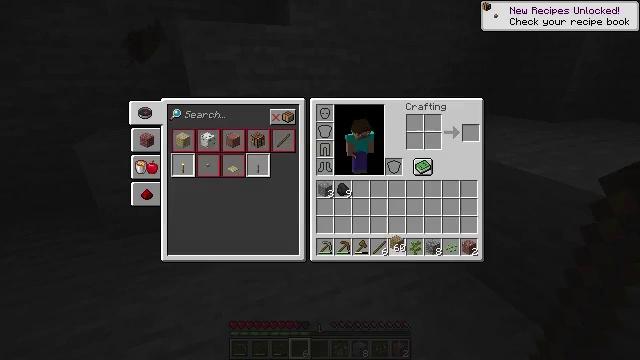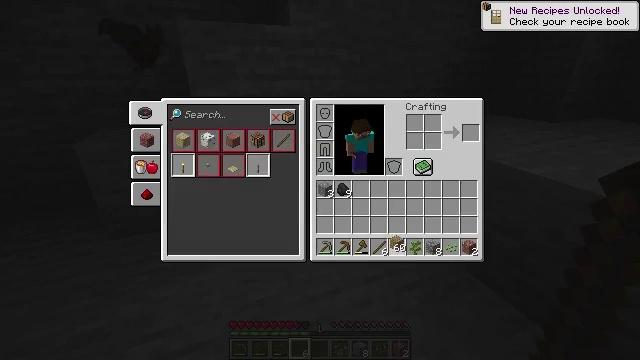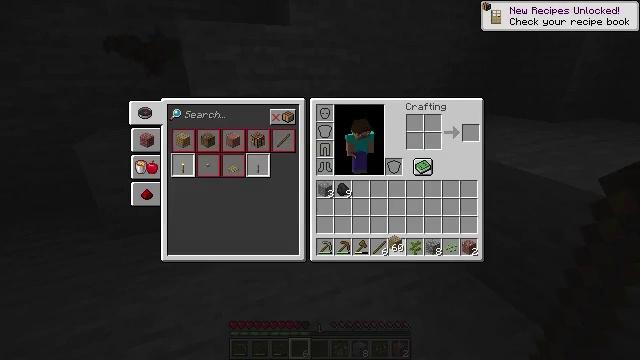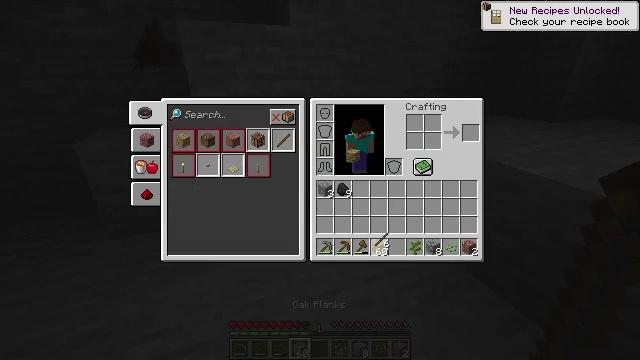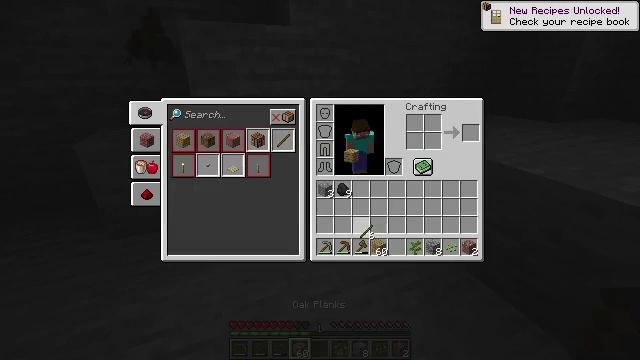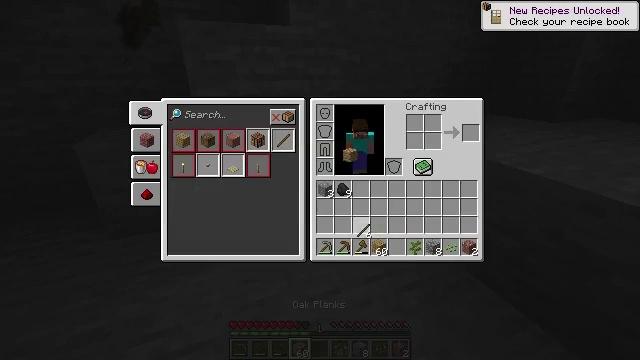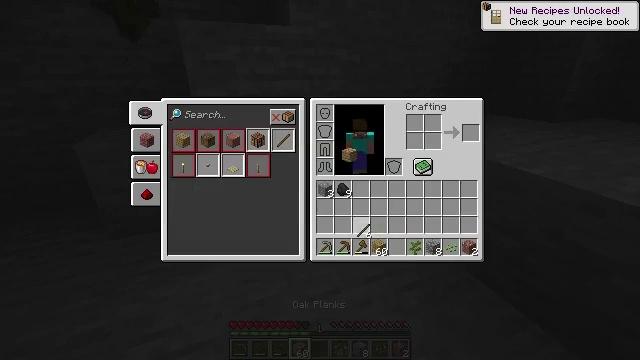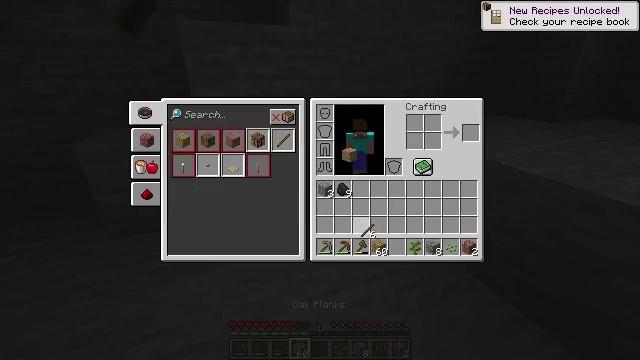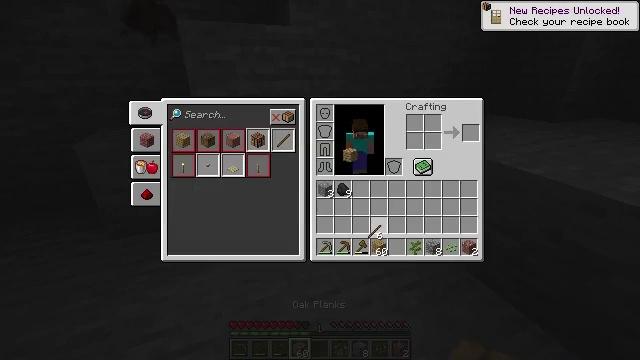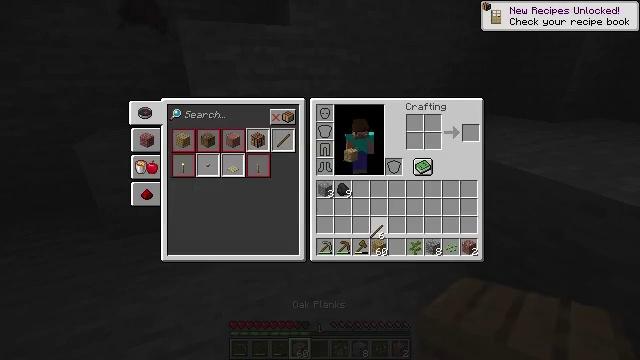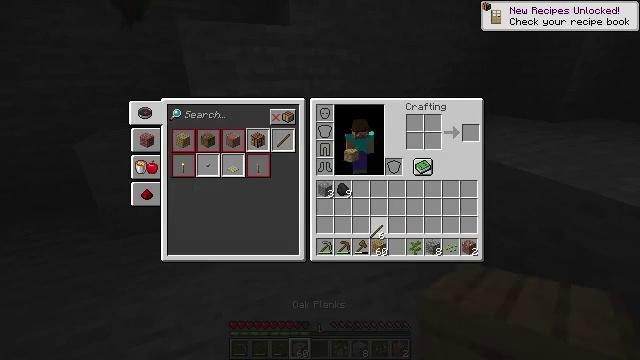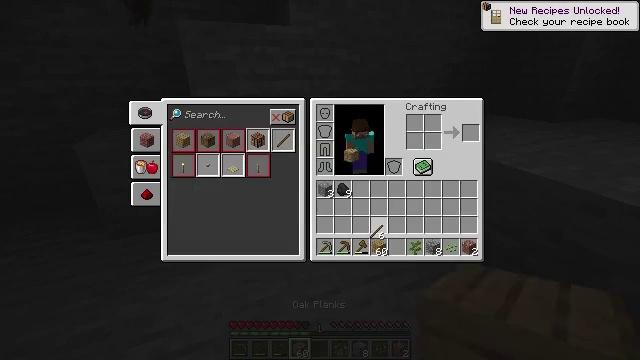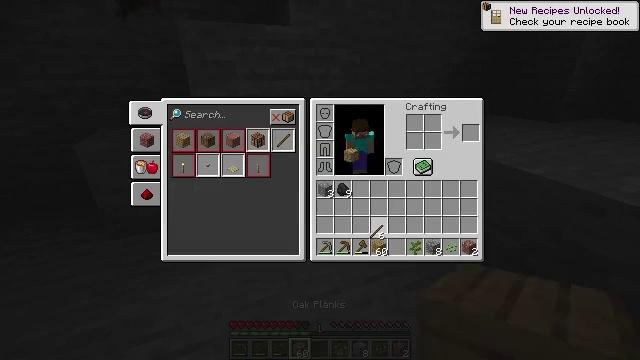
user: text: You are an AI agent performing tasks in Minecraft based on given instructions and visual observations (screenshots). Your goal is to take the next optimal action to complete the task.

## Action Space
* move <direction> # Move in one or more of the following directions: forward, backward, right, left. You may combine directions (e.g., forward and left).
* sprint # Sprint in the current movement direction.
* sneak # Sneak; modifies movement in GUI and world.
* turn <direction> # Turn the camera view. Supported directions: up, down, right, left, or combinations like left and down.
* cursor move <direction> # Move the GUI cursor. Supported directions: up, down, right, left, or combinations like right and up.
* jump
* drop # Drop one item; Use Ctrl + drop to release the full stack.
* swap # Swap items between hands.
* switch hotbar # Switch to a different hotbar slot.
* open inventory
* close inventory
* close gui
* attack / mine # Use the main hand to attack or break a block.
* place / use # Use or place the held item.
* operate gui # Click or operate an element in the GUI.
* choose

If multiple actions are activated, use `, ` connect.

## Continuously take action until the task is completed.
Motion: motion action
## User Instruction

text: Open your inventory and craft oak planks from an oak log.
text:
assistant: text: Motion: no_op
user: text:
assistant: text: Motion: attack / mine
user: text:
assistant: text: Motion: turn left
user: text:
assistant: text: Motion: turn left
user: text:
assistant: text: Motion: no_op
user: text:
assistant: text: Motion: no_op
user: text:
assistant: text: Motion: no_op
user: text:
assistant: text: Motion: no_op
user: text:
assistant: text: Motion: no_op
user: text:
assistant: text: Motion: attack / mine
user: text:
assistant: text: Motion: attack / mine
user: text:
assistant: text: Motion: attack / mine
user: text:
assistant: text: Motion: attack / mine